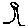
Label: tree